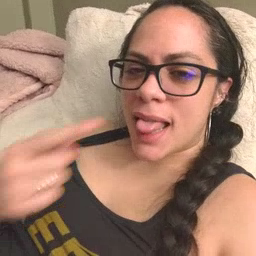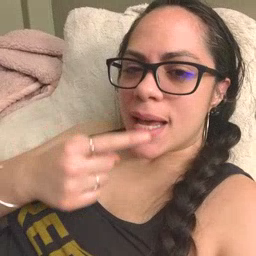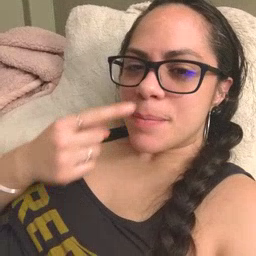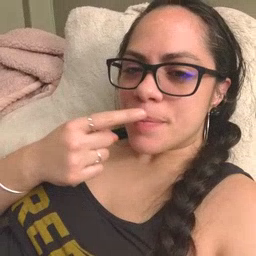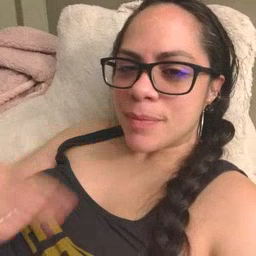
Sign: lips